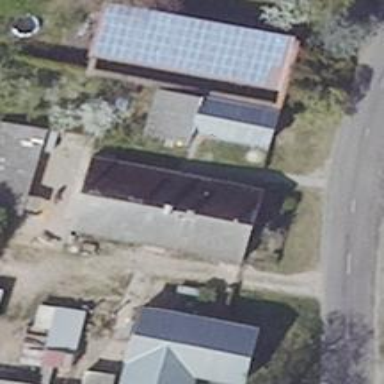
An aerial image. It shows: Residential building with gabled roof in grey color. The roof orientation is along the building.